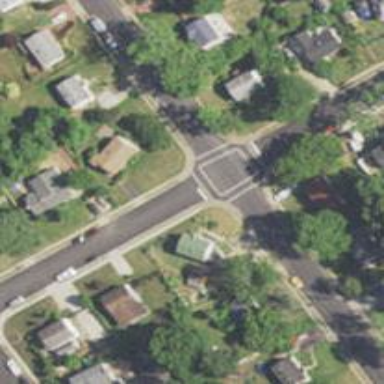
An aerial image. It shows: Marked crossing on the road.